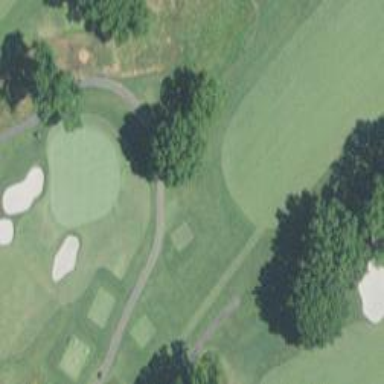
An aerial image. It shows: Path designated for golf carts.